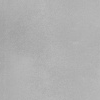
Atmospheric dust classification: dusty